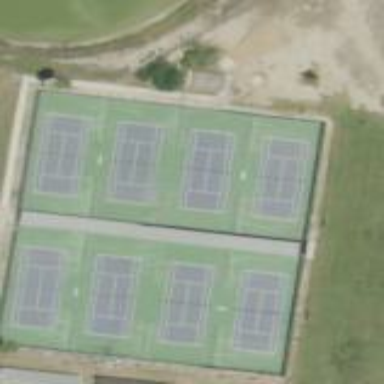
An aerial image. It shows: Tennis court in leisure pitch.